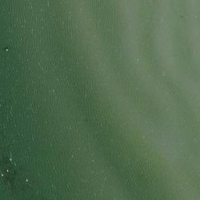
EUNIS habitat code: 14
Species observed at this site:
Haematopus ostralegus